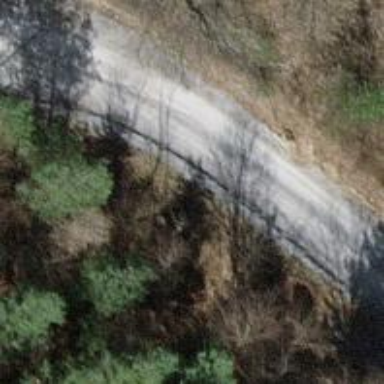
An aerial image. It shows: Pebblestone track with grade2 quality.